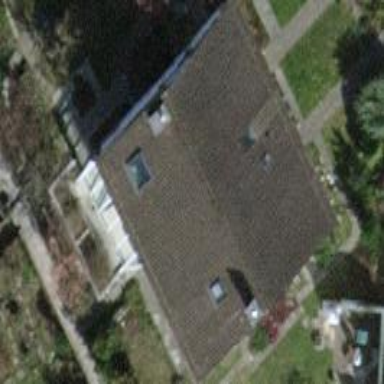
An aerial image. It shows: Terrace building.